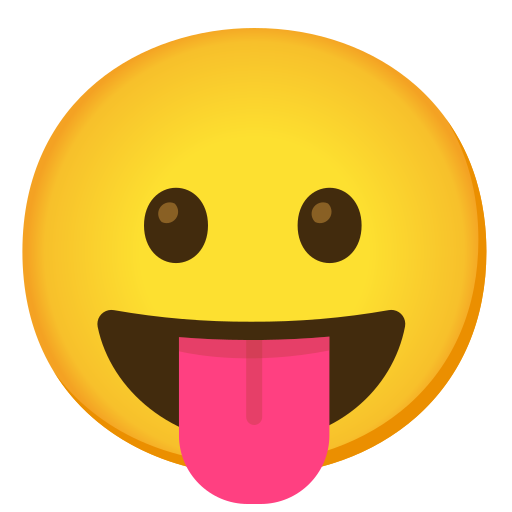
Emoji: 😛